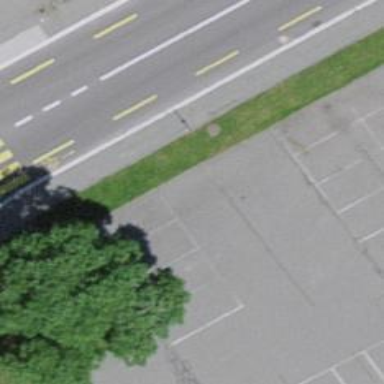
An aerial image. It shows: Asphalt parking aisle along service road.